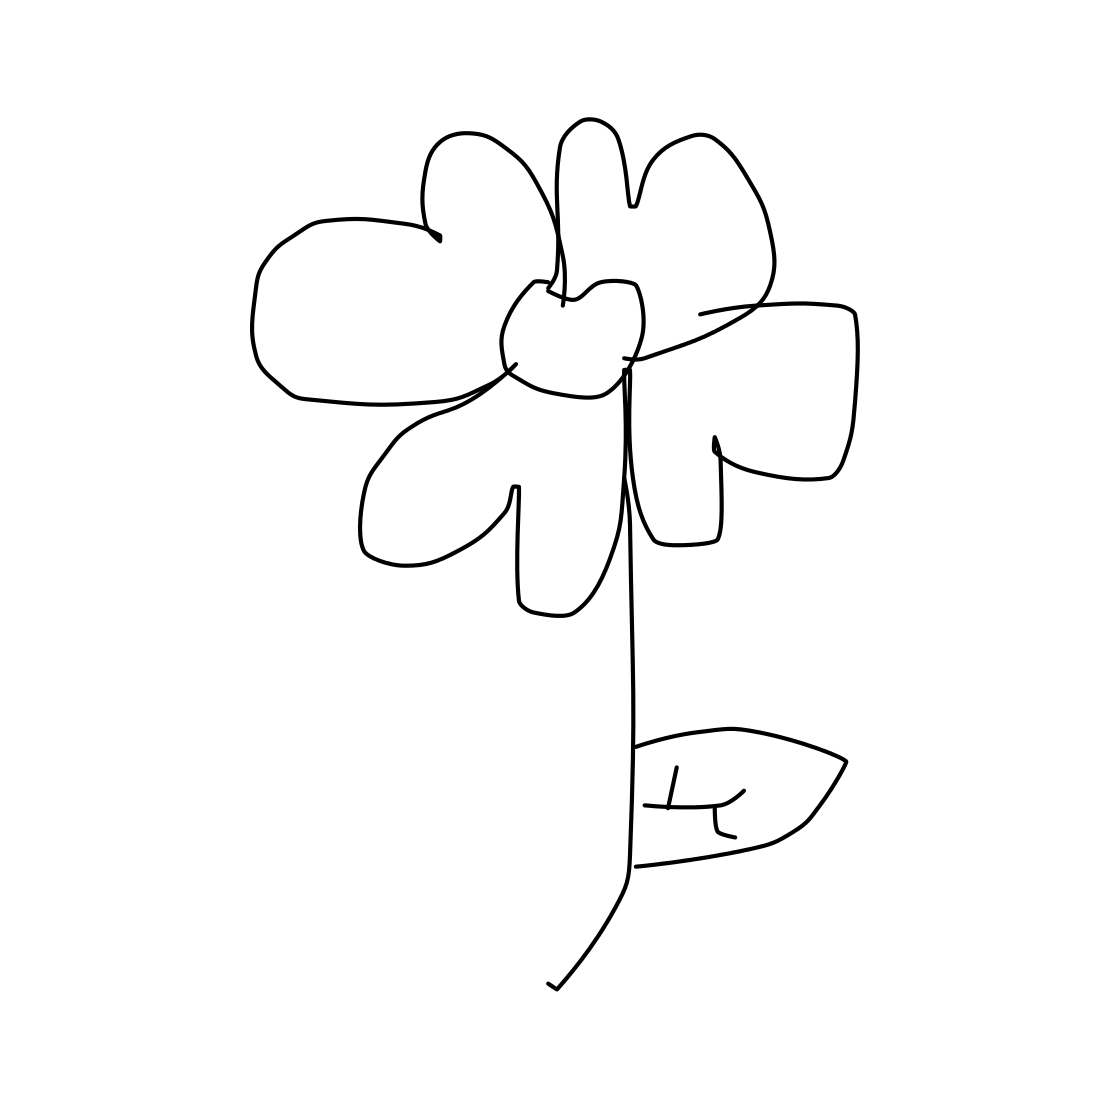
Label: flower with stem